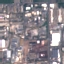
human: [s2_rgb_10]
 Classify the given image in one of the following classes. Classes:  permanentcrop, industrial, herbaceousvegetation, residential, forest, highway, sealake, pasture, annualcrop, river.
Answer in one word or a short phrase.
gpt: Industrial